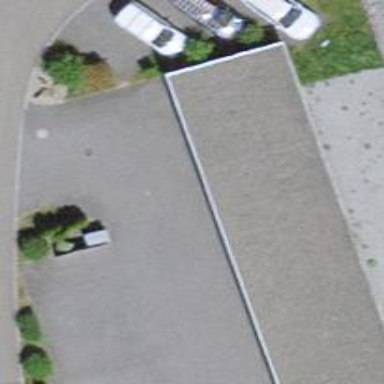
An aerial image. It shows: Group of garages.